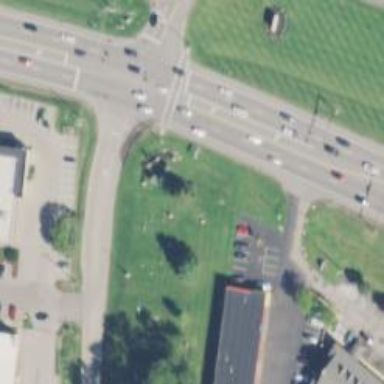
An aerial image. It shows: Cemetery.